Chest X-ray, AP view. Patient: 63 years old, sex M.
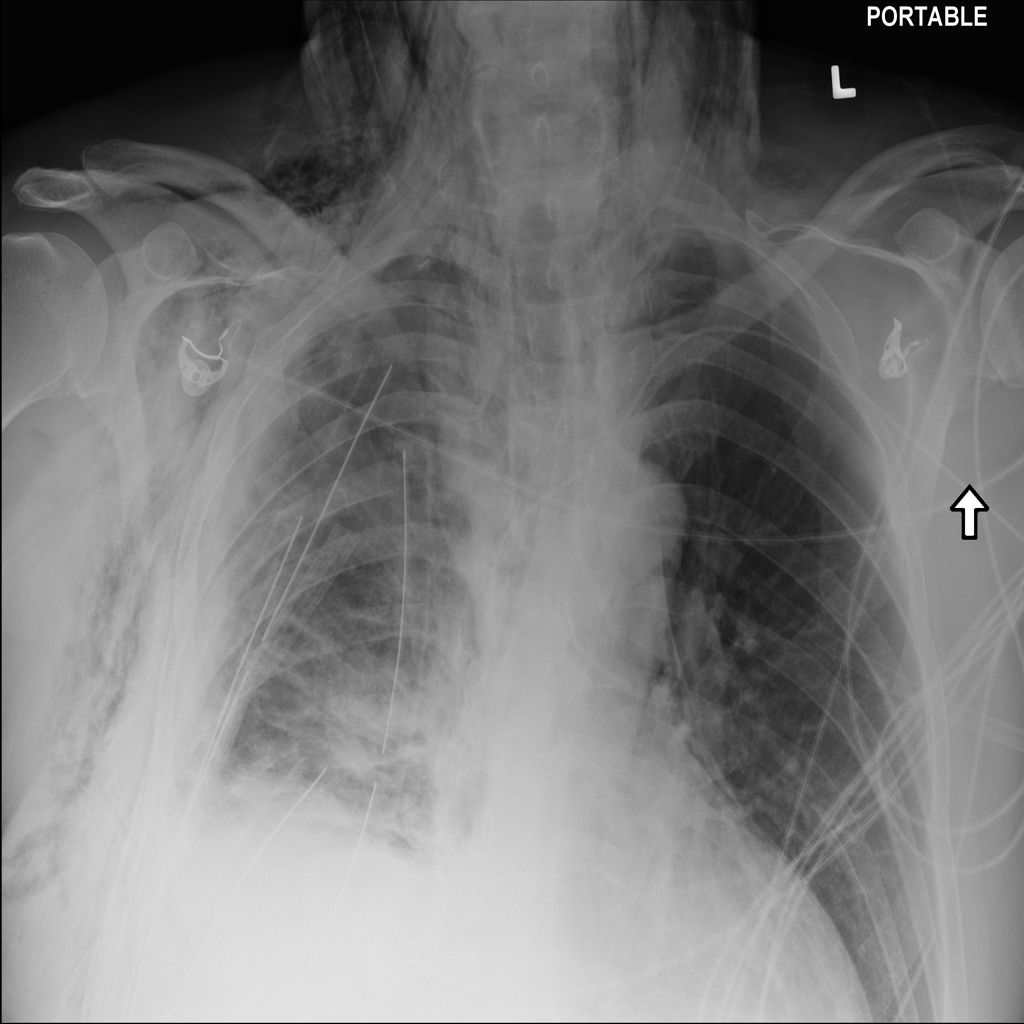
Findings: No Finding